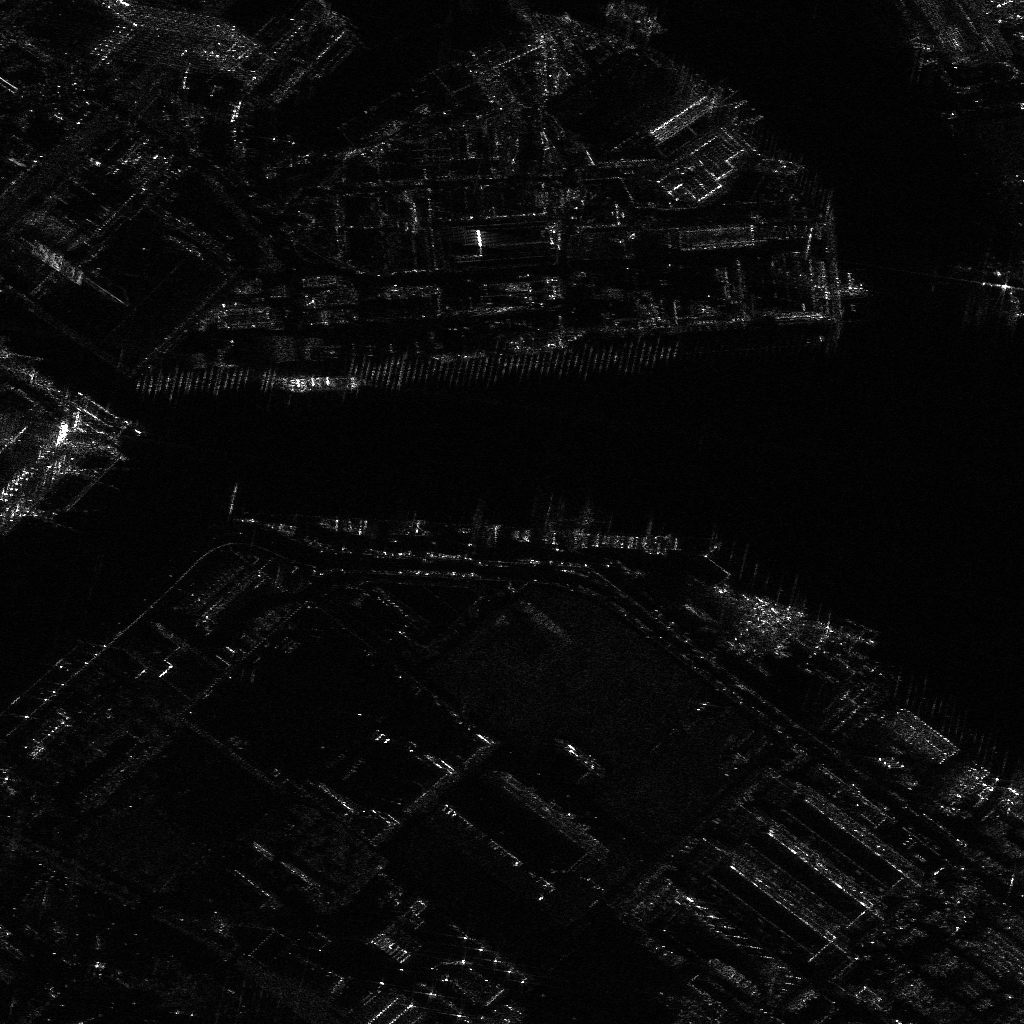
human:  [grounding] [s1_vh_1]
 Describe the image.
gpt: In the satellite image, there is  <ref>1 large container </ref> <box>[[58, 0, 64, 3, 16]]</box> located at top,  <ref>1 small ore-oil </ref> <box>[[49, 51, 66, 53, 2]]</box> located at center,  <ref>1 medium ore-oil </ref> <box>[[30, 50, 48, 53, 1]]</box> located at center,  <ref>1 medium container </ref> <box>[[86, 70, 93, 71, 38]]</box> located at bottom right.